Question: I need to know the sequential rows which have some same values

I need the rows which have 'prsstatus' value of 0 and then next row is 1
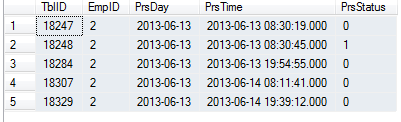
Answer: Another method, change MyTable to whatever your table is and change the 'ORDER BY' clause to whatever columns you want to sort by.
'''
;WITH MyTableSort AS (
SELECT TblID, EmpID, PrsDay, PrsTime, PrsStatus, ROW_NUMBER() OVER (ORDER BY MyTable.TblID) [Row] FROM MyTable
)
SELECT * FROM MyTableSort AS MyTableSortA
WHERE (MyTableSortA.PrsStatus = 0 AND EXISTS (SELECT 1 FROM MyTableSort WHERE MyTableSort.[Row] = MyTableSortA.[row]+1 AND MyTableSort.PrsStatus = 1))
'''